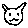
Label: cat